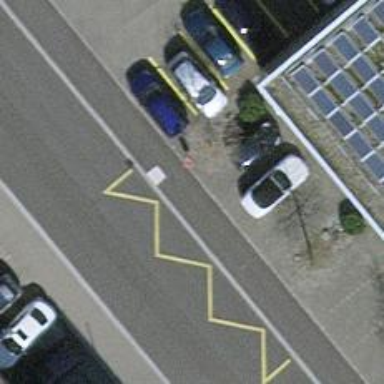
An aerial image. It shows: Bus stop with platform for public transport.